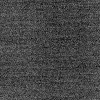
Atmospheric dust classification: dusty